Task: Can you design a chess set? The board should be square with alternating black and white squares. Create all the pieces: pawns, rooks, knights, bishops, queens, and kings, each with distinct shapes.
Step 4153:
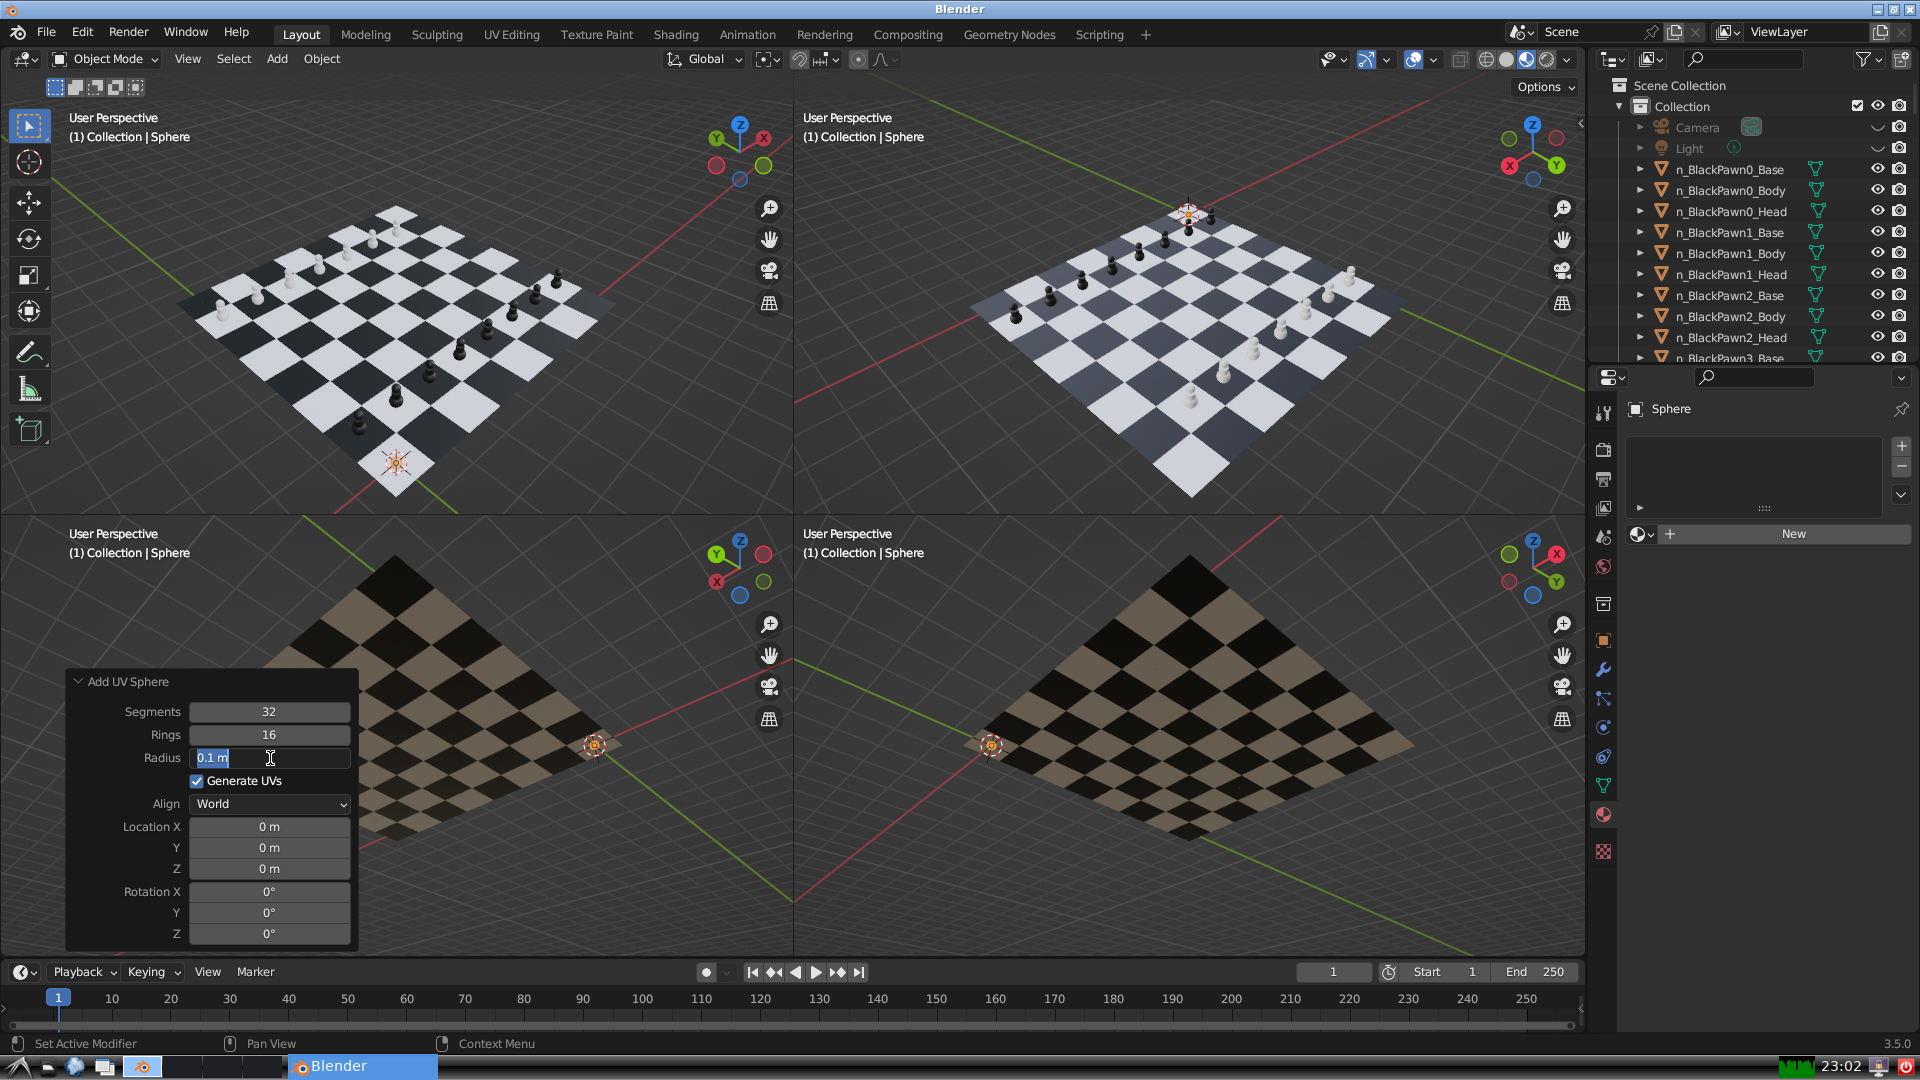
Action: input_text: 0.15